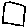
Label: square